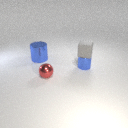
large blue metal cylinder to the left of small red metal sphere